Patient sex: M
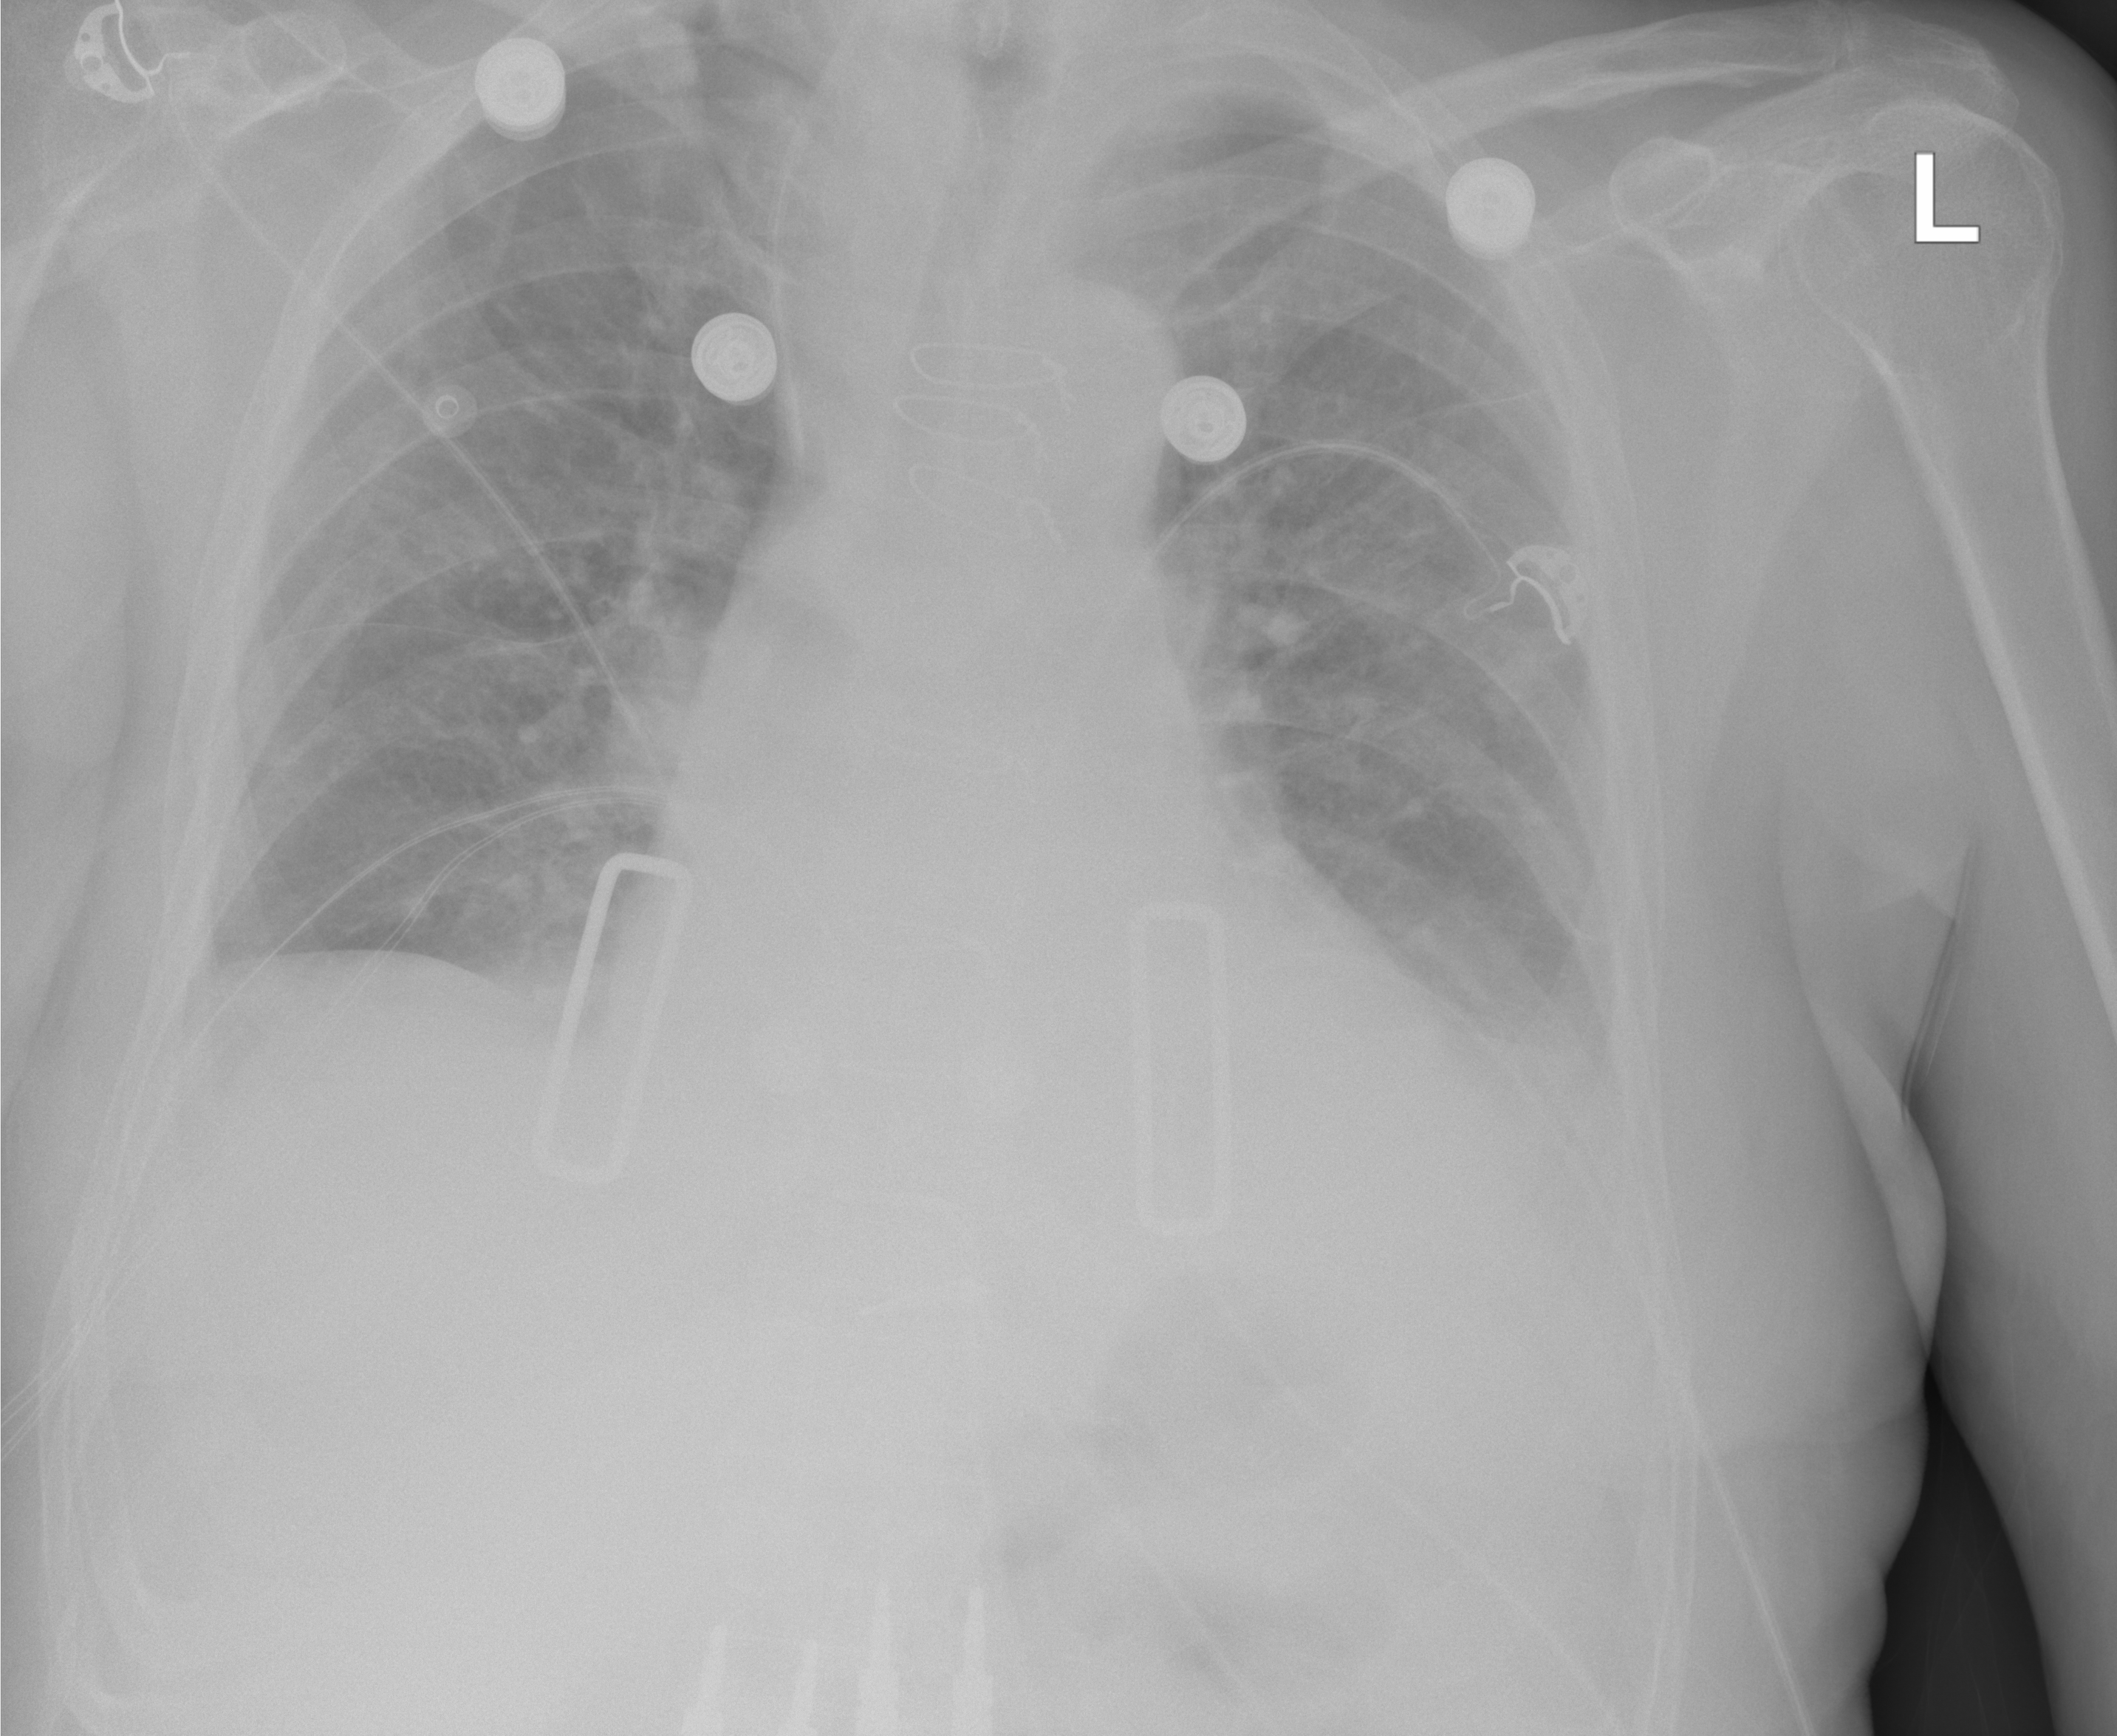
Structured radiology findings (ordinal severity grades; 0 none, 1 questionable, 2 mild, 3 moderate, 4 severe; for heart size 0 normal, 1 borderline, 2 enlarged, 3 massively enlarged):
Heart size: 2
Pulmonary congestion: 0
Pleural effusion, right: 2
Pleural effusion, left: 2
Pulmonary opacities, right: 0
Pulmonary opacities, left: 0
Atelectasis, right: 0
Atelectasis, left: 2